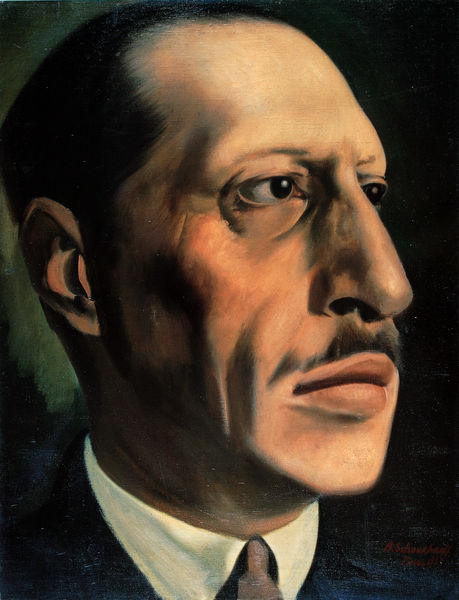
Titel: Portrait of Igor Stravinsky
Künstler: Vasilii Shukhaev
Standort: St. Petersburg
Institution: Staatliches Museum Theater und Musik
Schlagwörter: blau, mann, grün, nase, anzug, bart, hemd, kragen, bildnis, portrait, öl, lippen, moderne, krawatte, nahaufnahme, ernst, augenringe, eingefallen, oberlippenbart, karrekatur, verzerrt, schwarzhaarig, boldnis, stirn hohe stirn